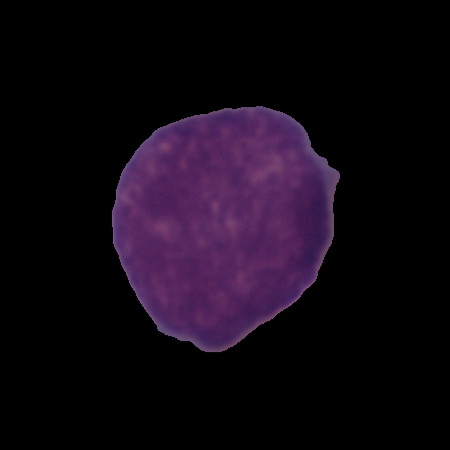
Label: healthy